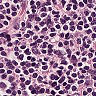
Metastatic tissue present: no